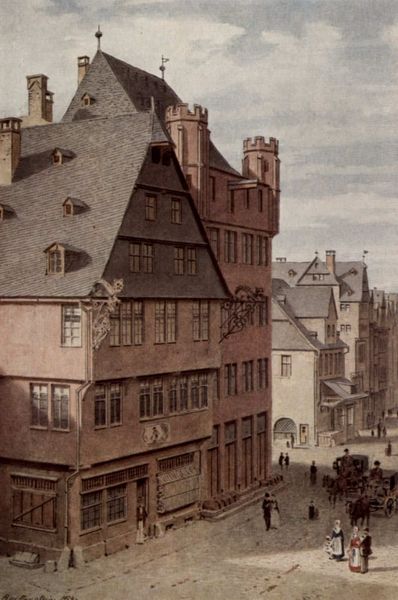
Titel: Frankfurt am Main, Haus »Zum Fürsteneck«
Künstler: Carl Theodor Reiffenstein
Standort: Frankfurt (am Main)
Institution: Historisches Museum
Schlagwörter: gemälde, himmel, mann, schatten, wolken, frauen, landschaft, menschen, stadt, damen, fenster, frau, kleid, kleider, licht, männer, strasse, zeichnung, dach, haus, rot, weg, wolke, leute, ornament, zylinder, dienerin, mensch, häuser, sonne, realismus, kind, gotik, kamin, kamine, kinder, pferd, pferde, schornstein, turm, deutschland, schürze, magd, ansicht, gasse, pflaster, vedute, schürzen, spuren, dorf, dächer, giebel, kutsche, kutschen, laden, läden, platz, bank, vogelperspektive, rad, wagen, ornamente, balken, durchgang, stufen, zinnen, stadtansicht, eingang, erker, türmchen, türme, gauben, gehweg, bürger, bürgertum, bänke, villa, walmdach, mittelalter, urban, fachwerk, fachwerkhaus, menschengruppe, etagen, gaube, meute, wohnen, mittelalterlich, gasthaus, fesnter, zinne, mägde, paare, satteldach, stadtbild, stadthaus, wetterhahn, turn, dachreiter, hochhaus, stufig, staffelung, krüppelwalmdach, nordalpin, bürgerhaus, for, hhaus, 1800, verbarikadiert, zunftschild, eingangf, kütschen, mh, dachkennel